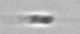
Label: flagellate_morphotype3